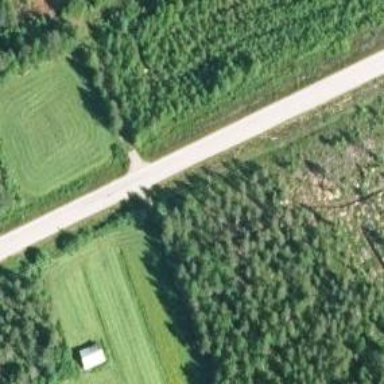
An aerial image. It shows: Secondary road with asphalt surface.